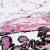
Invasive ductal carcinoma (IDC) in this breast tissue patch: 0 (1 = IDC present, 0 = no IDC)